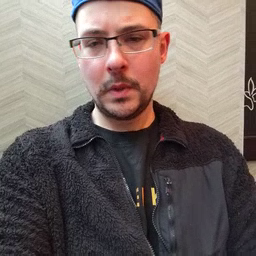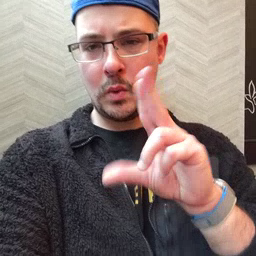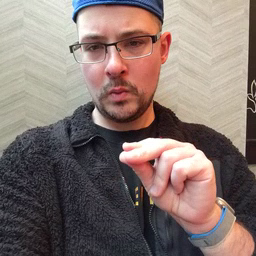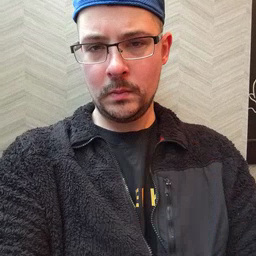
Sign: no